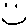
Label: smiley face